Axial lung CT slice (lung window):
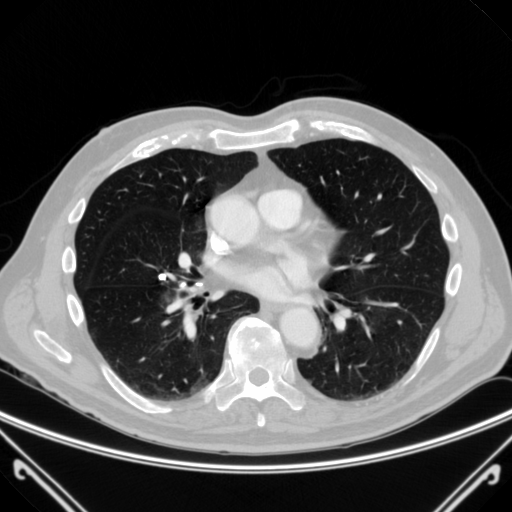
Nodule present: no